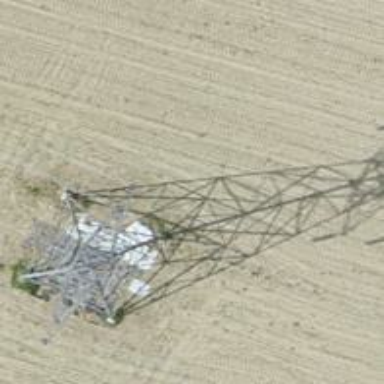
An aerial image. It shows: Power tower.